Interaction volume radius: 5 \u00c5
Interaction volume height: 25 \u00c5
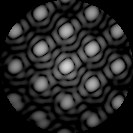
Disorder parameter: 0.01618